Aerial crown-view tile of a tropical tree (Barro Colorado Island, Panama), acquired 20241014:
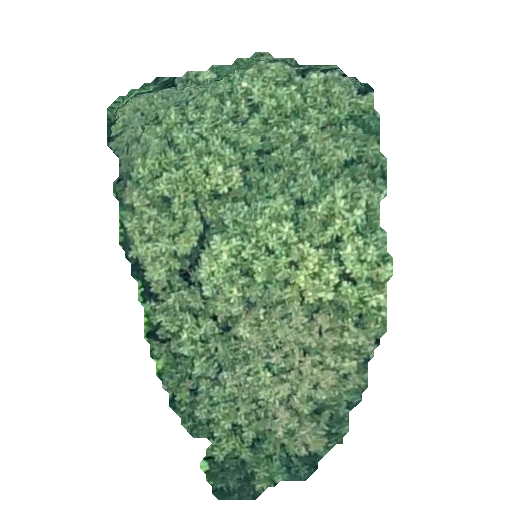
Species: Dipteryx oleifera
GBIF accepted scientific name: Dipteryx oleifera
Crown area: 146.262 m²